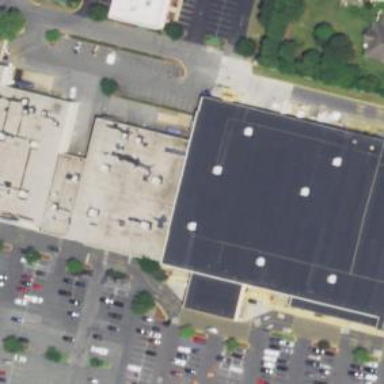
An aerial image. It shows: Retail building.